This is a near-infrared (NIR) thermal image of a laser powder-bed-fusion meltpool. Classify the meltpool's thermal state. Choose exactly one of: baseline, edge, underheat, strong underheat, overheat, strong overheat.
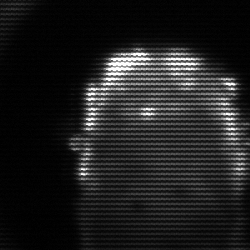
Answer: baseline